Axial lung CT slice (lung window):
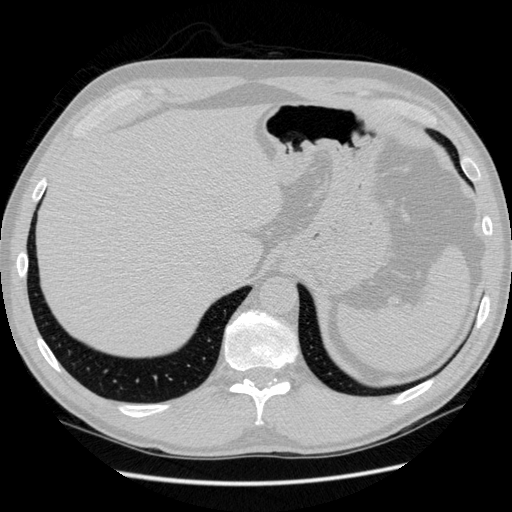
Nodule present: no